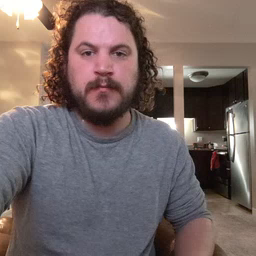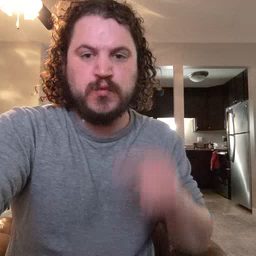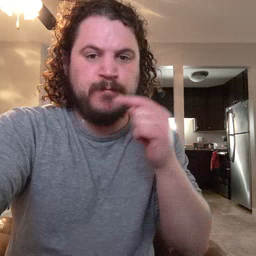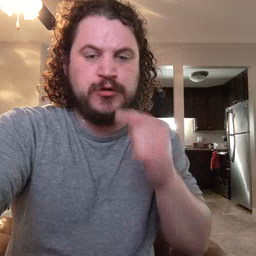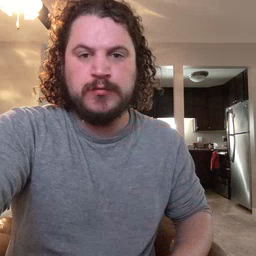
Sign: toothbrush